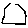
Label: hexagon